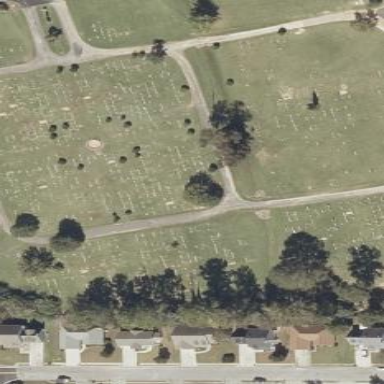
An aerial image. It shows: Cemetery.